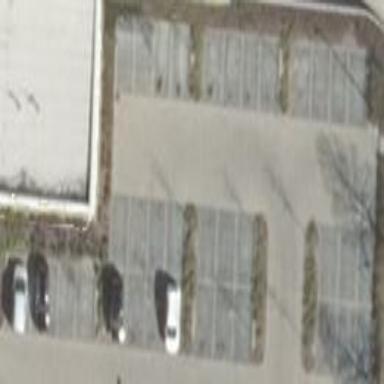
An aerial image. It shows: Parking area.